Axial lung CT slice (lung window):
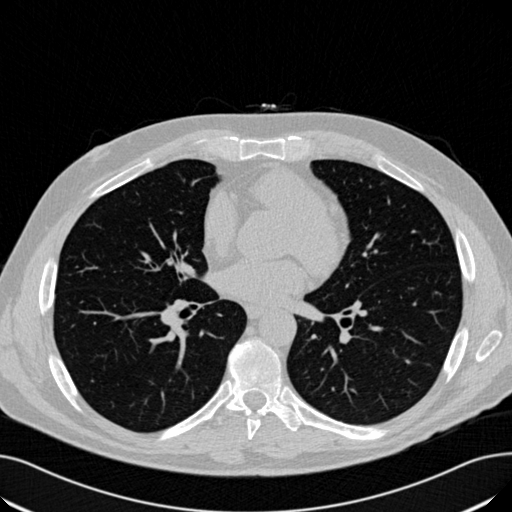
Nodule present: no